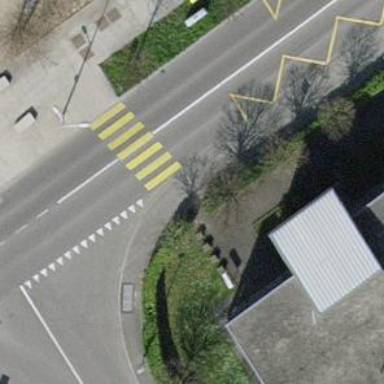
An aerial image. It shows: Asphalt sidewalk along the footway.